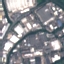
Land use / land cover class: Industrial